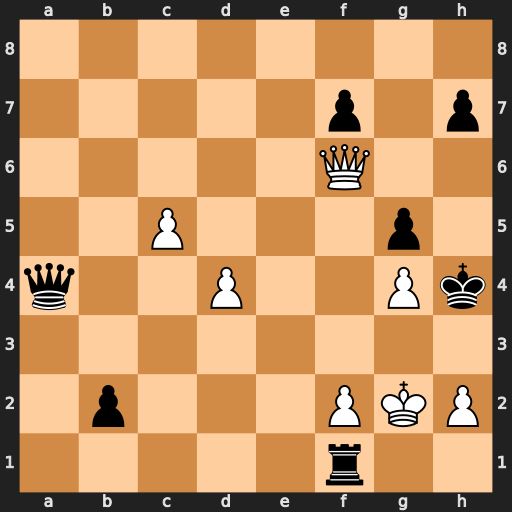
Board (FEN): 8/5p1p/5Q2/2P3p1/q2P2Pk/8/1p3PKP/5r2
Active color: w
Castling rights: -
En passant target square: -
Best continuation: Qh6+ Kxg4 Qh3+ Kf4 Qf3#